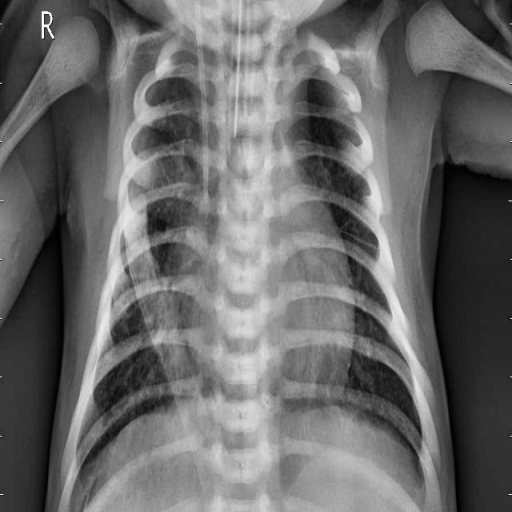
Finding: PNEUMONIA